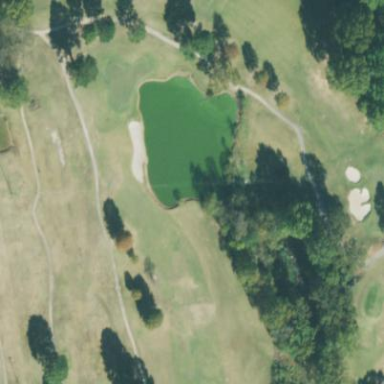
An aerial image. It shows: Water hazard in golf course. The hazard is natural water feature.